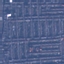
Land use / land cover: Residential